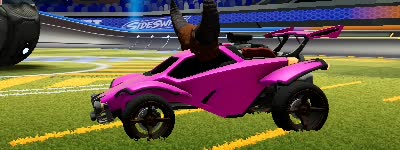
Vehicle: octane